Question: when installing dependence for node project given error.
i use this command
'''
npm install --save mongojs restify bcrypt morgan
'''
this is the error

please help...!!
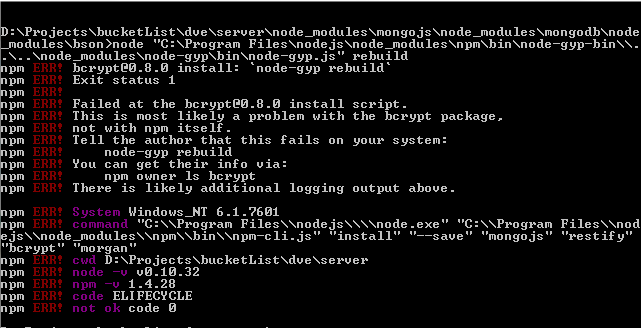
Answer: This might help some one.
Update to
'''
Visual Studio 2010
to
Visual Studio 2010 S1
'''
source from : <URL>